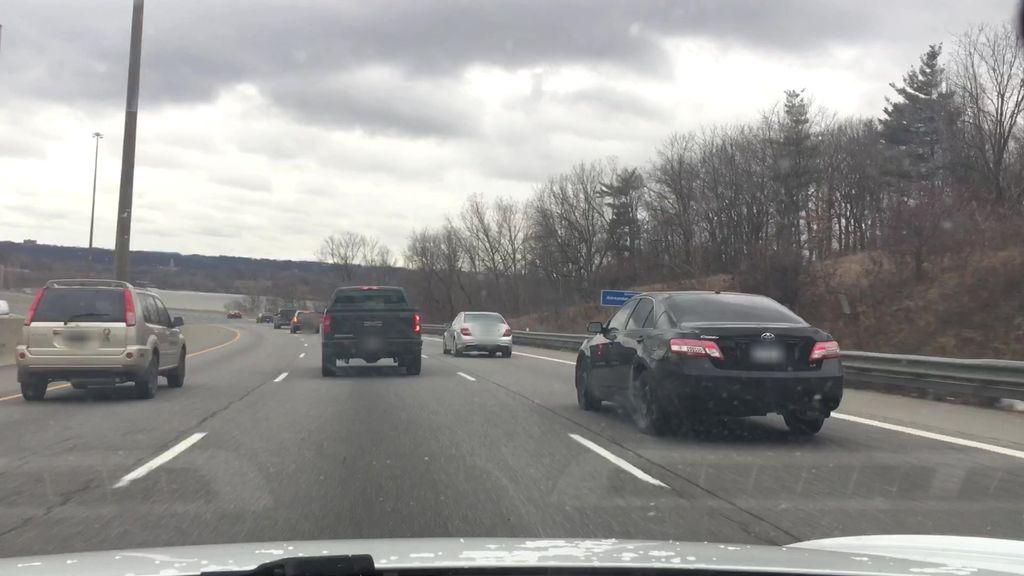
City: hamilton